Field crop: maize
Growth stage: 2
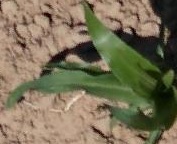
Species: maize